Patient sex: M
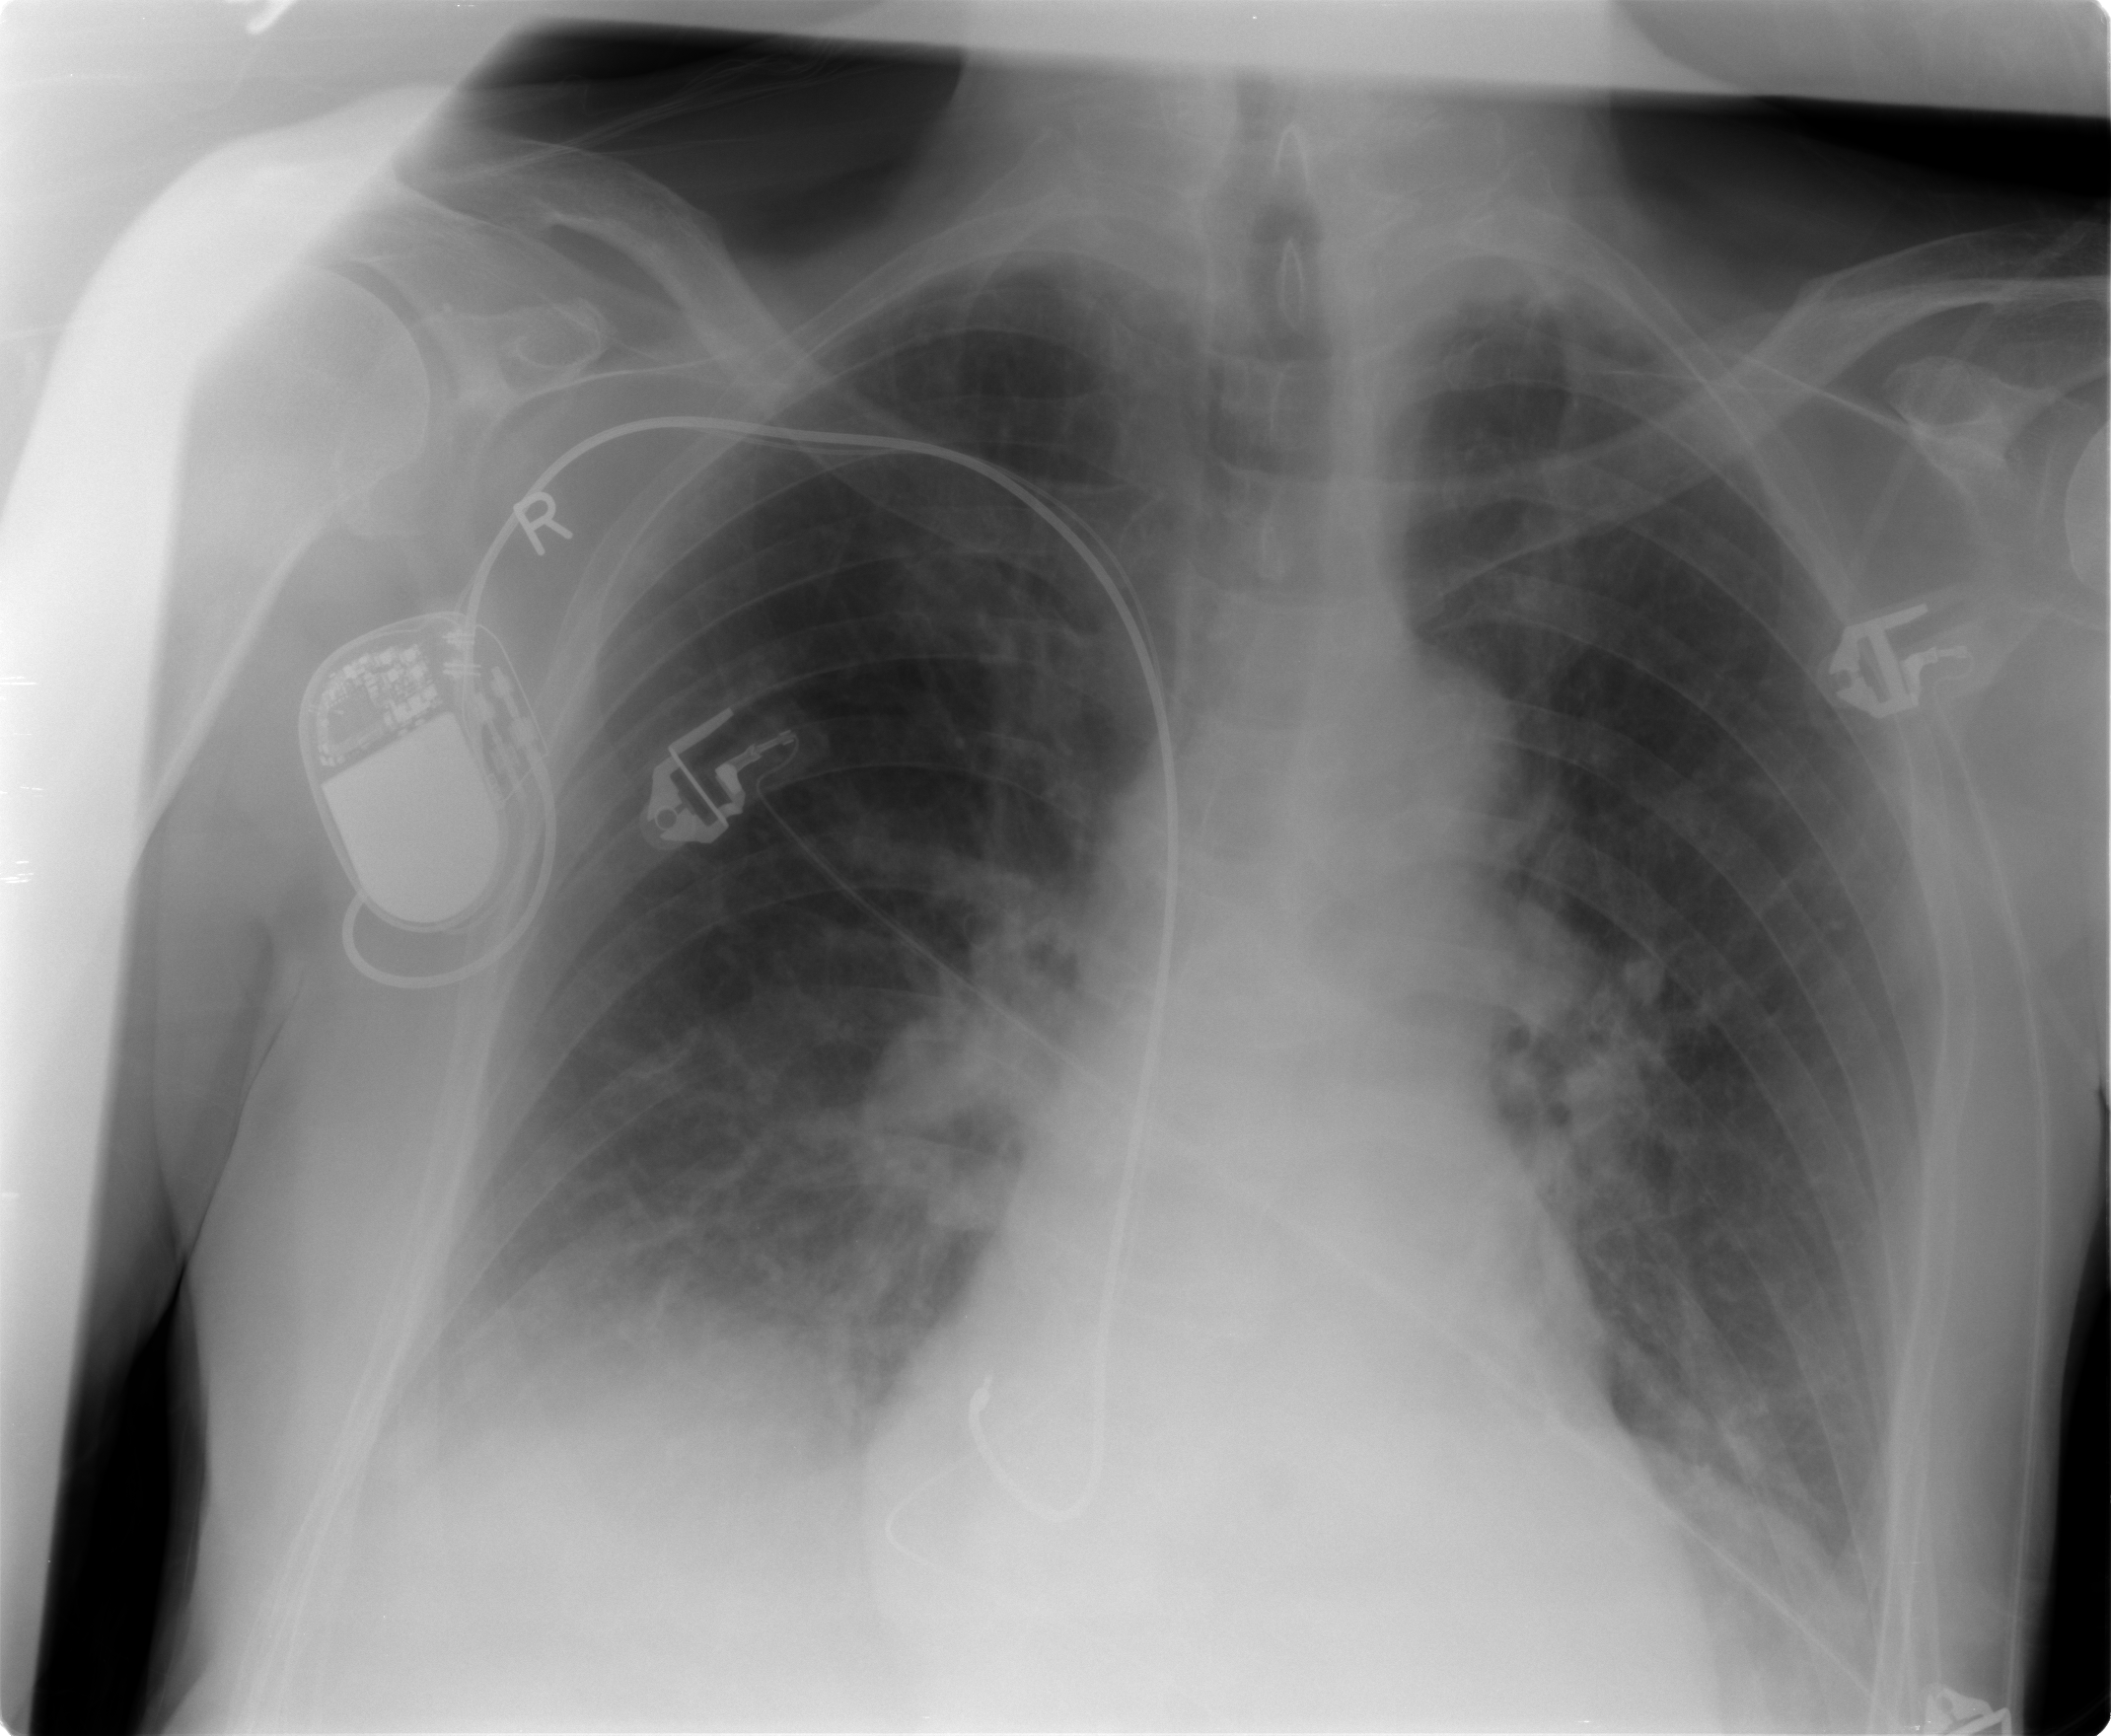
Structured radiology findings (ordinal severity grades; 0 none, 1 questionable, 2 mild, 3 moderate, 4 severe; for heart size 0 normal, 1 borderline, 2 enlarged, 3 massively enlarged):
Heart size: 2
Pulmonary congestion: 2
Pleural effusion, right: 2
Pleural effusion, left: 2
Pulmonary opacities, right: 2
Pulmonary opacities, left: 0
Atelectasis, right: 2
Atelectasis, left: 2